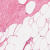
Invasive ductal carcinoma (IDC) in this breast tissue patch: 0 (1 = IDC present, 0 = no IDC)